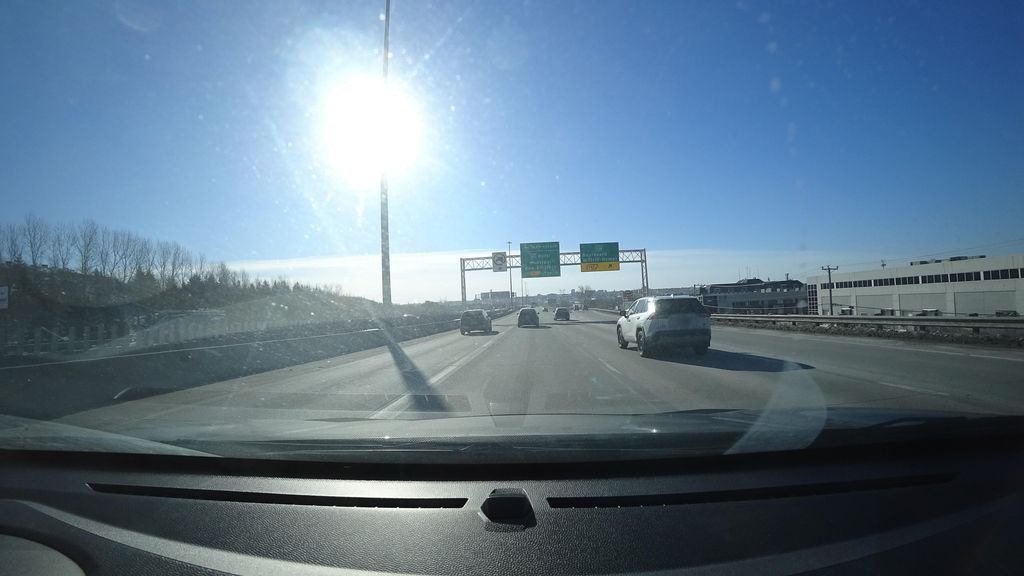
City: quebec_city